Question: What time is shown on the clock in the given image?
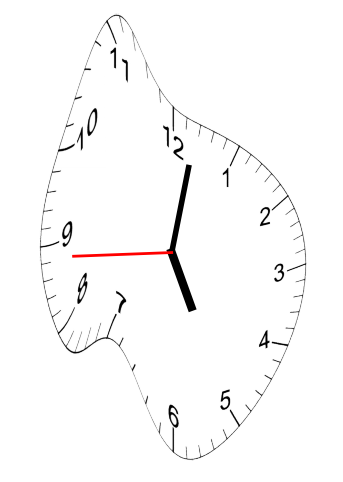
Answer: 05:01:44